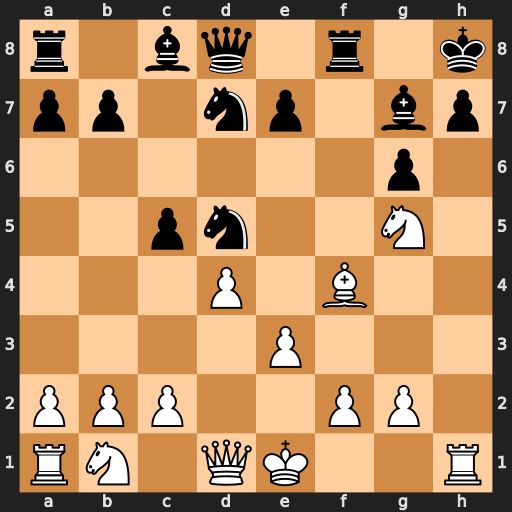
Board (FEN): r1bq1r1k/pp1np1bp/6p1/2pn2N1/3P1B2/4P3/PPP2PP1/RN1QK2R
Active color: w
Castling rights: KQ
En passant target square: -
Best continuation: Rxh7+ Kg8 Rxg7+ Kxg7 Ne6+ Kf7 Nxd8+